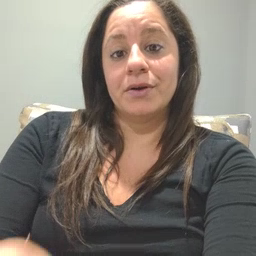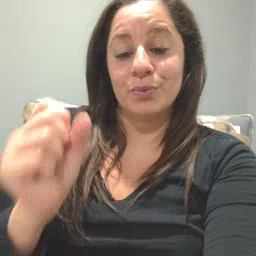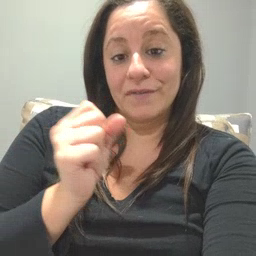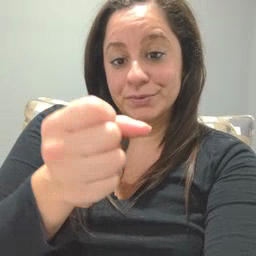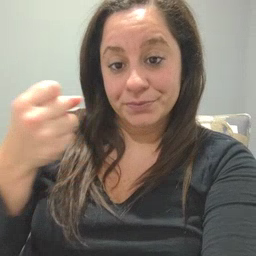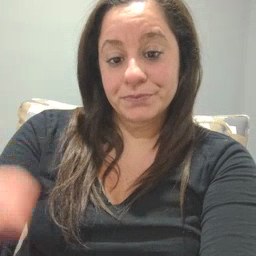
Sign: refrigerator